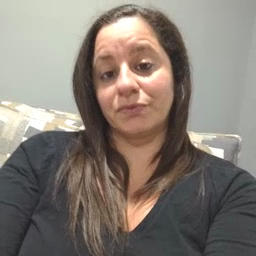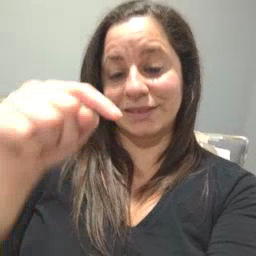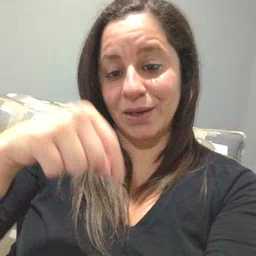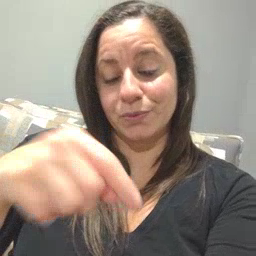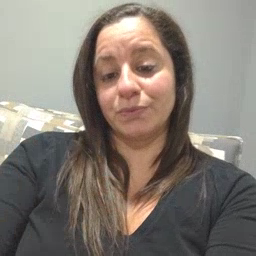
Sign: down